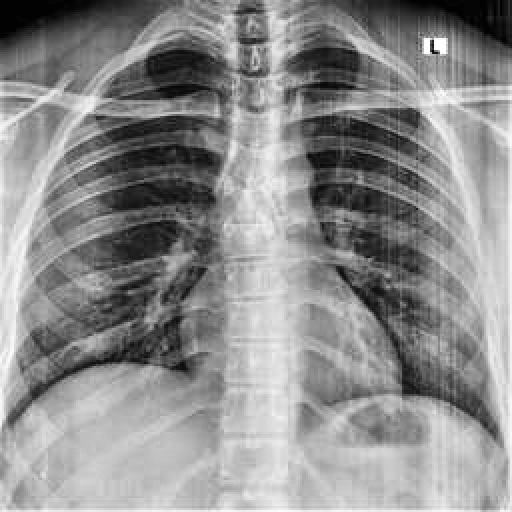
Finding: NORMAL